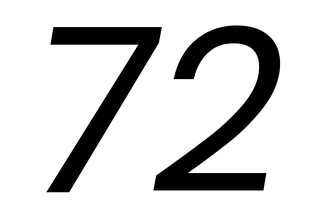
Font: Poppins-Italic